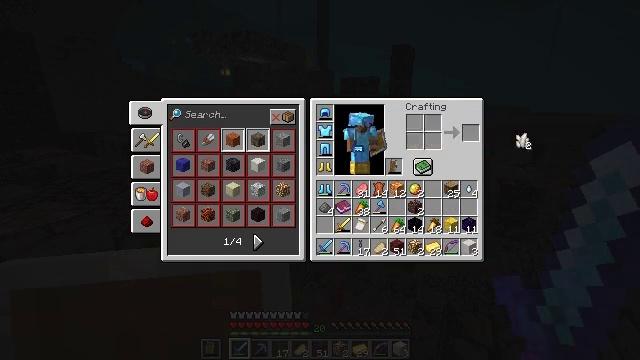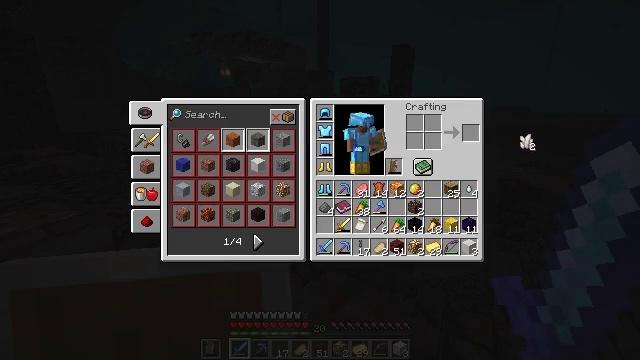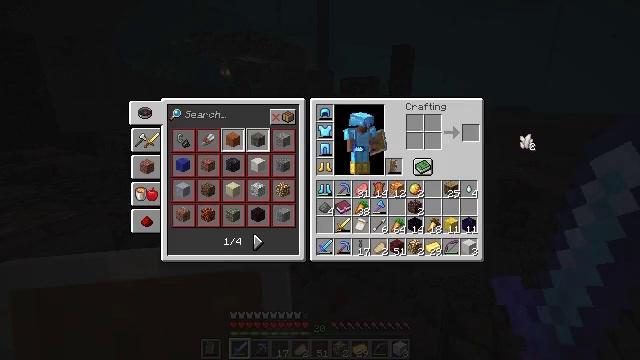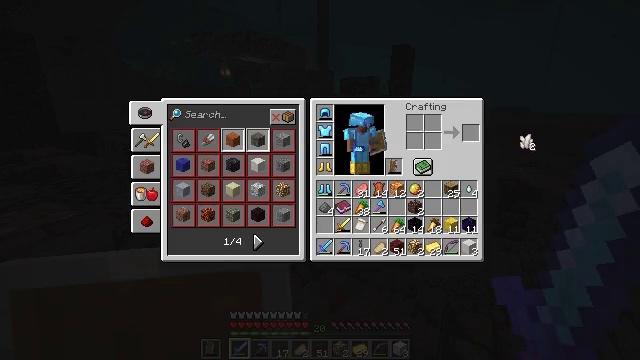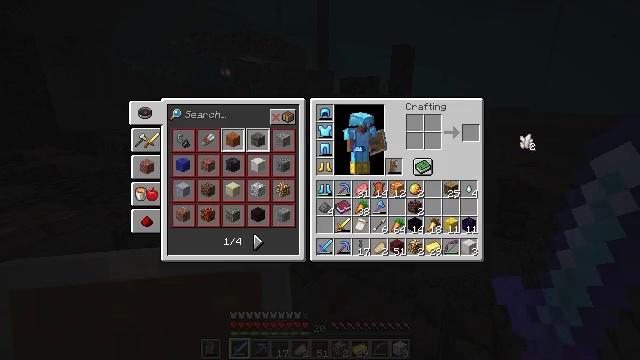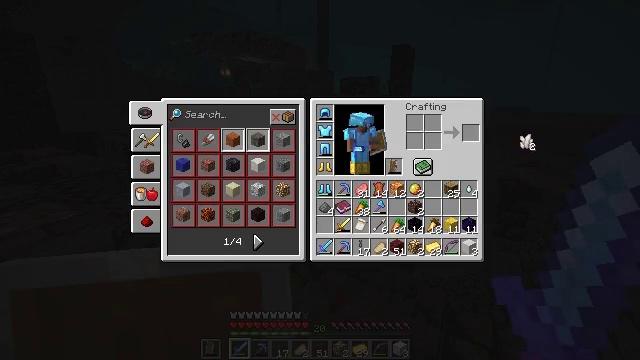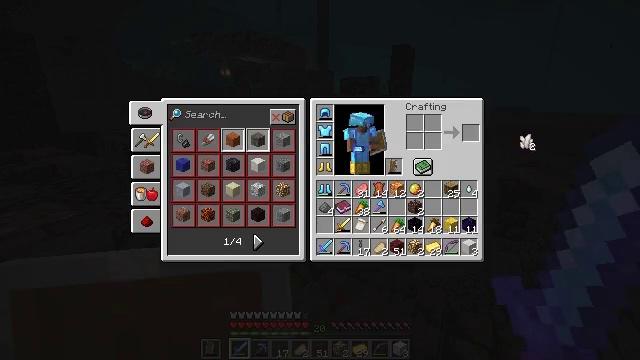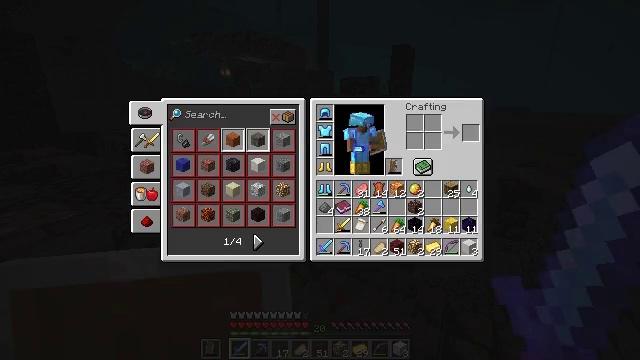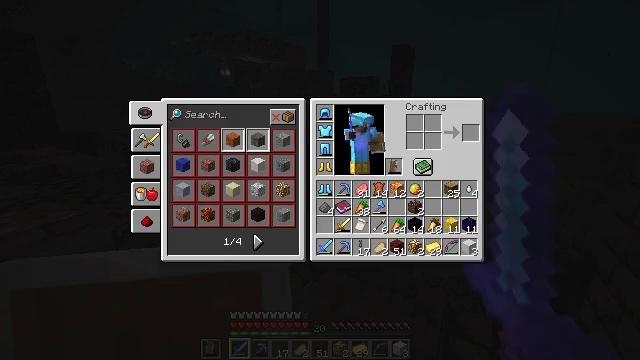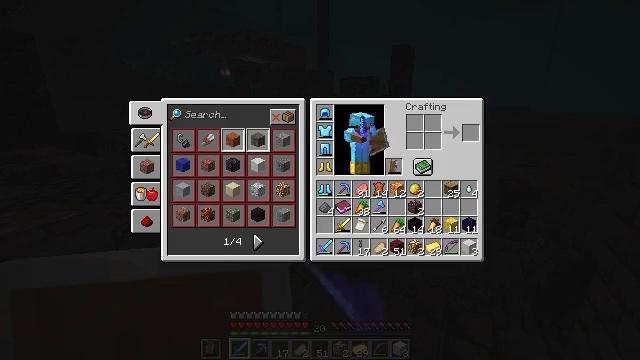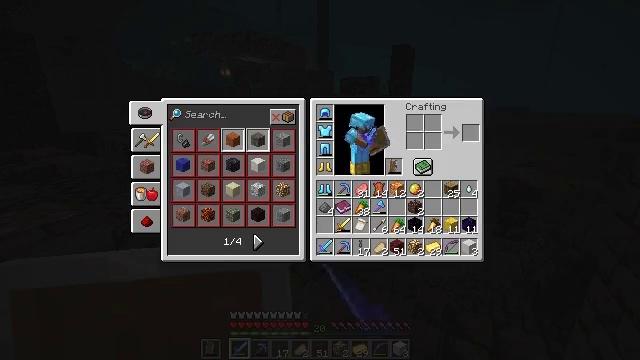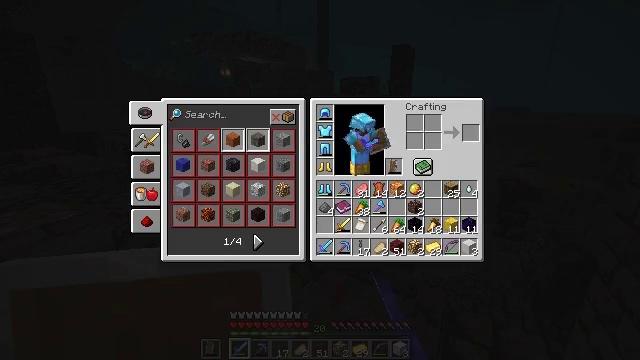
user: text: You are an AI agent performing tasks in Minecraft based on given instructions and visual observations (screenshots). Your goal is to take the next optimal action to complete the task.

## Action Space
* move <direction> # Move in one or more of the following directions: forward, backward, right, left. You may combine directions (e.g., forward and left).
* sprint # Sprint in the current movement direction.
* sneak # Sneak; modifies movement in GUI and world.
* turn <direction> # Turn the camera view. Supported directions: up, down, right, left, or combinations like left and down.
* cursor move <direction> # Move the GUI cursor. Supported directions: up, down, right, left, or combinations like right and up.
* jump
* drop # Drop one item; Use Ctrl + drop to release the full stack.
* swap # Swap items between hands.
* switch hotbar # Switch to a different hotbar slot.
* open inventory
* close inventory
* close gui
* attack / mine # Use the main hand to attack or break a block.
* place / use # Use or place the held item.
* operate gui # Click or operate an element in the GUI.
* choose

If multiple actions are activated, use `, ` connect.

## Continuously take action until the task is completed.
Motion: motion action
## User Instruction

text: Drop a quartz.
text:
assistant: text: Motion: open gui
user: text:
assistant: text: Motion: no_op
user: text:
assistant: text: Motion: no_op
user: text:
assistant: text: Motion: operate gui
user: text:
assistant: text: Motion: operate gui
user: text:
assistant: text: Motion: operate gui
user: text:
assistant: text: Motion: no_op
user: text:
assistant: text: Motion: no_op
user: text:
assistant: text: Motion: cursor move down
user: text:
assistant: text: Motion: cursor move down
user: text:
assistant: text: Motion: cursor move left and down
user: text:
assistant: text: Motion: no_op